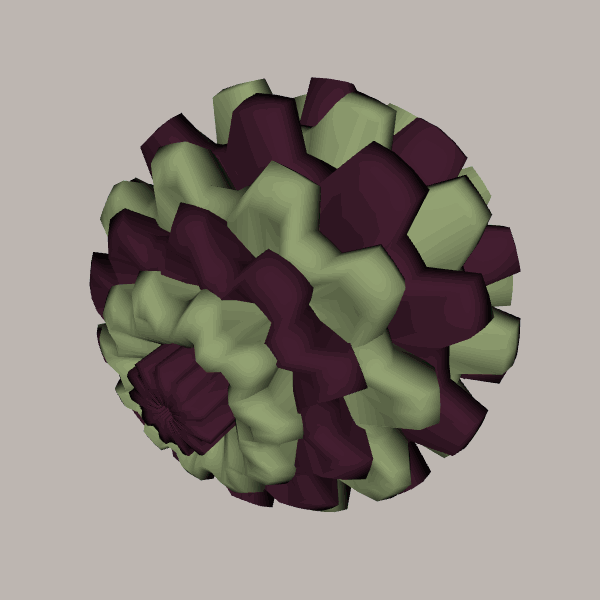
Background: light